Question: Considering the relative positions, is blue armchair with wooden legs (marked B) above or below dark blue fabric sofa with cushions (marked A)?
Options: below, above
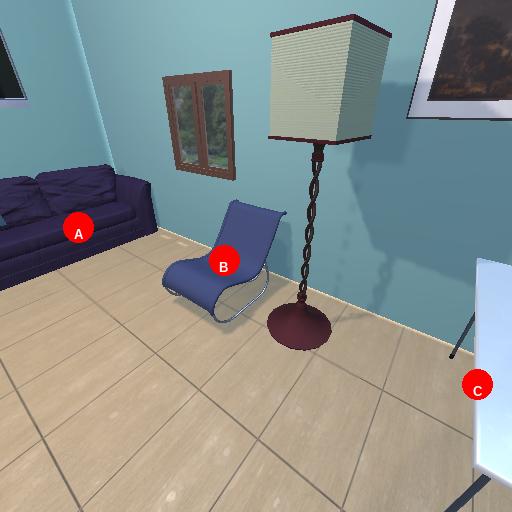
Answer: below